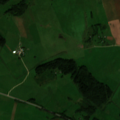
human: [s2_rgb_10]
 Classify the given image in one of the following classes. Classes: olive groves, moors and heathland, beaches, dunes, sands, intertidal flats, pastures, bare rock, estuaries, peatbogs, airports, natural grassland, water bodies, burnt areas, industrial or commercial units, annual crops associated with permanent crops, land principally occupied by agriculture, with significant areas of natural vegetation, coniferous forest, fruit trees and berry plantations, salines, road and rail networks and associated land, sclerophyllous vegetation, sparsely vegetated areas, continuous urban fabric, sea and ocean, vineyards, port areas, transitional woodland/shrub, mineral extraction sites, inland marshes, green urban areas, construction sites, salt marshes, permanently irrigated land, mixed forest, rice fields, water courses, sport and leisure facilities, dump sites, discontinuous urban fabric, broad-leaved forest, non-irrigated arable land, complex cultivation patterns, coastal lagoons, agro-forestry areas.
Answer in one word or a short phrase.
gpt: non-irrigated arable land, pastures, complex cultivation patterns, land principally occupied by agriculture, with significant areas of natural vegetation, mixed forest